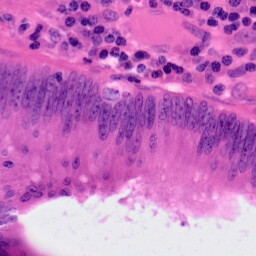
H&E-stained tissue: Colon